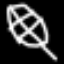
Label: leaf